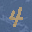
Label: 4